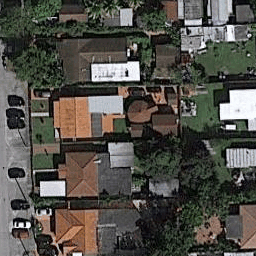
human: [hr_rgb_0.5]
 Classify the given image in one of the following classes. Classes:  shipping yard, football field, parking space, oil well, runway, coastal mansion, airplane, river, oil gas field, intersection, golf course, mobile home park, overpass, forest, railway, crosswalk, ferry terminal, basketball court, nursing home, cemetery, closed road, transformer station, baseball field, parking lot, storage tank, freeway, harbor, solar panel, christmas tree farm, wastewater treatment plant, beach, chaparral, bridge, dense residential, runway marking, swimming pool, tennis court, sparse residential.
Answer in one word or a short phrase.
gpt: dense residential